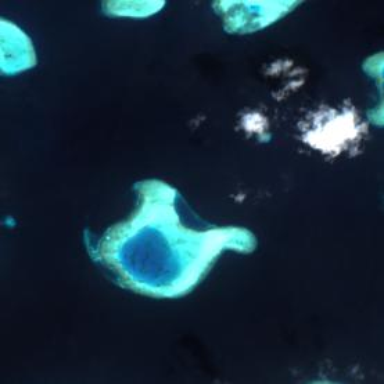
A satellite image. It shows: Coral reef in its natural habitat.